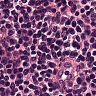
Metastatic tissue present: no